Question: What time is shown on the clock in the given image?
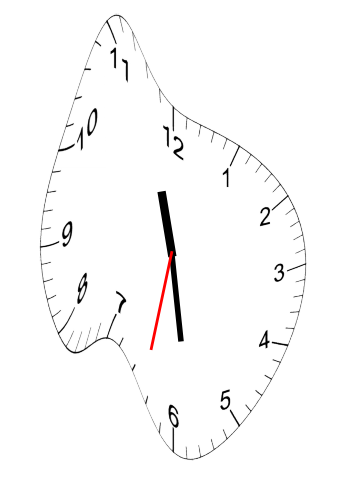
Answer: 11:28:32